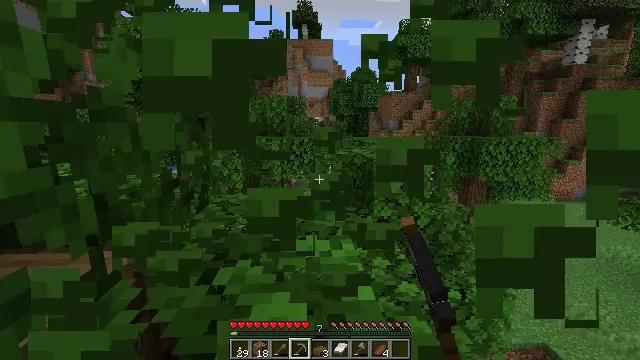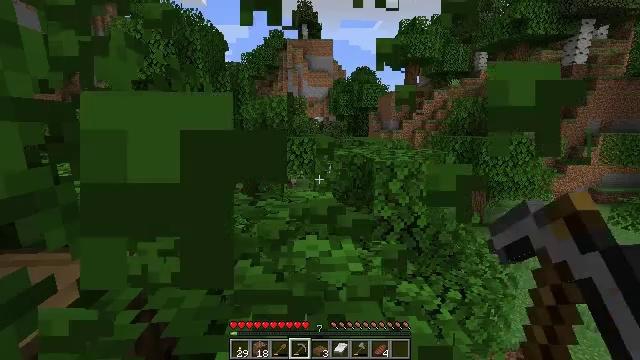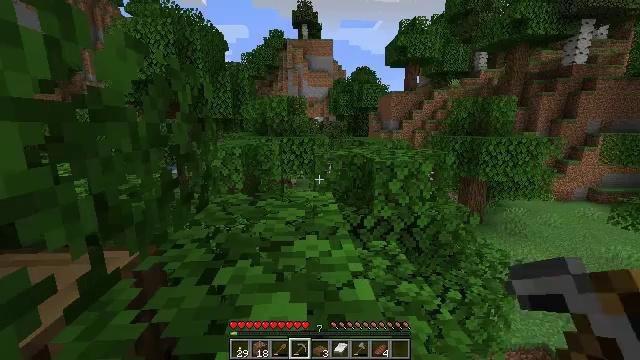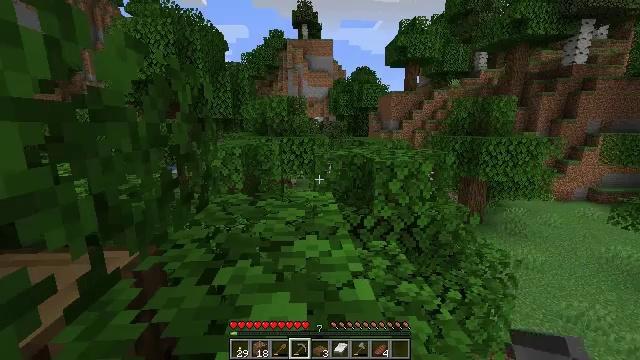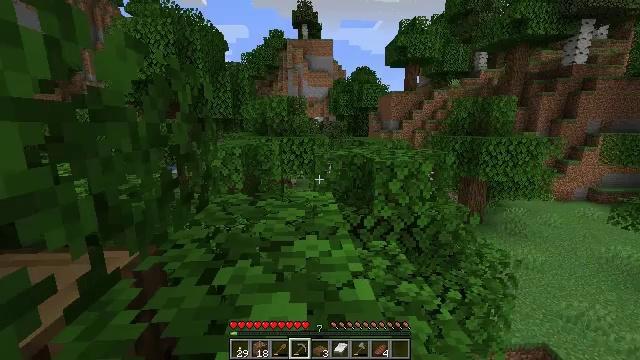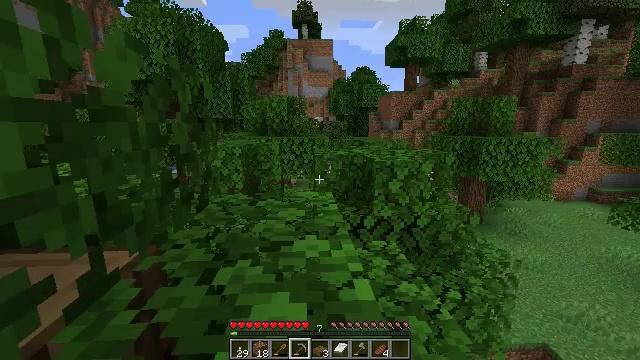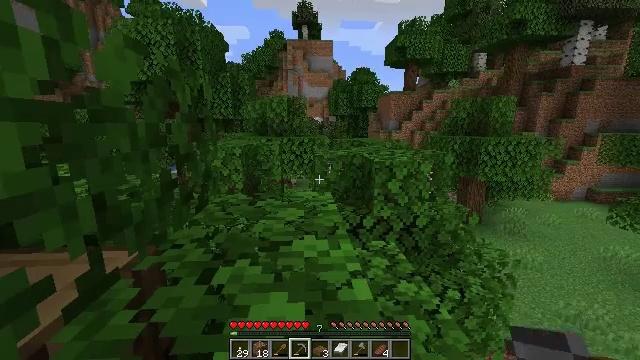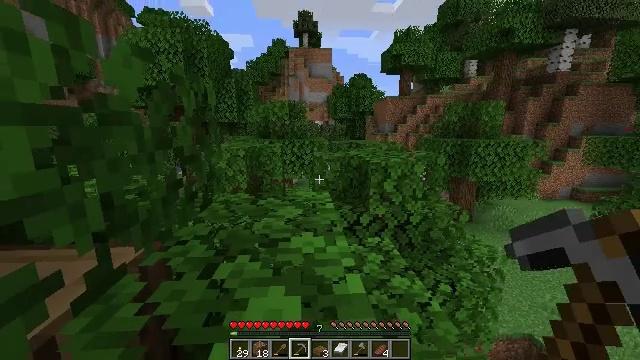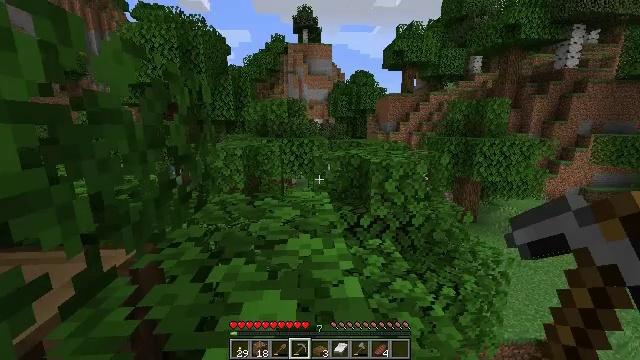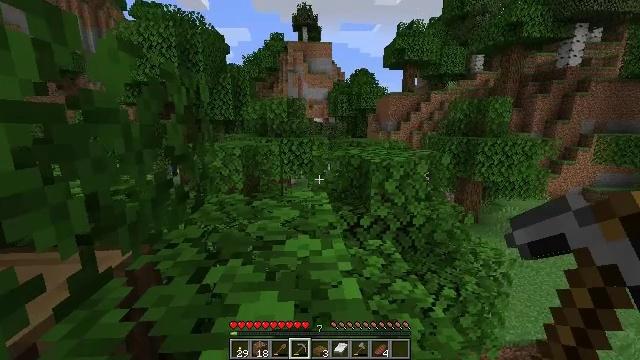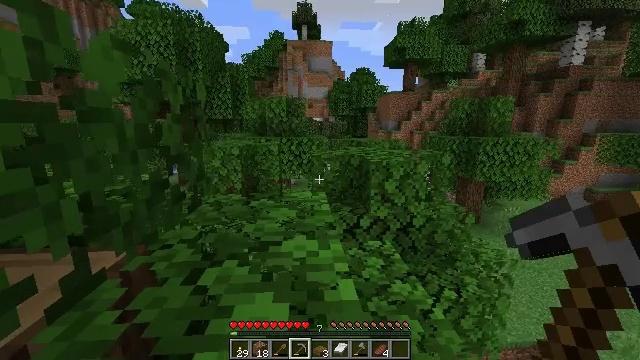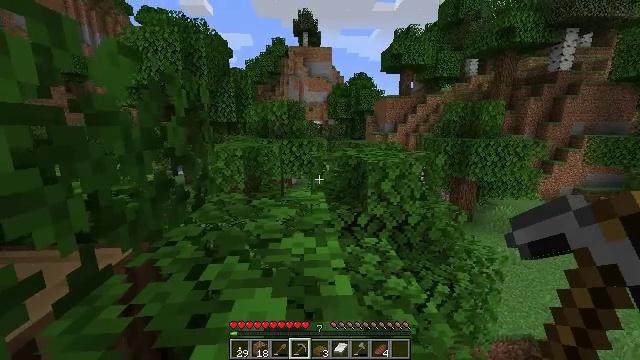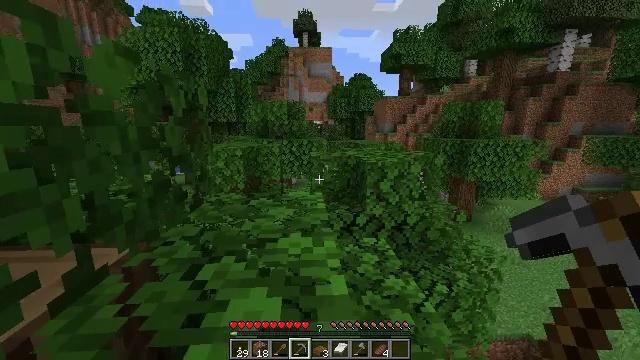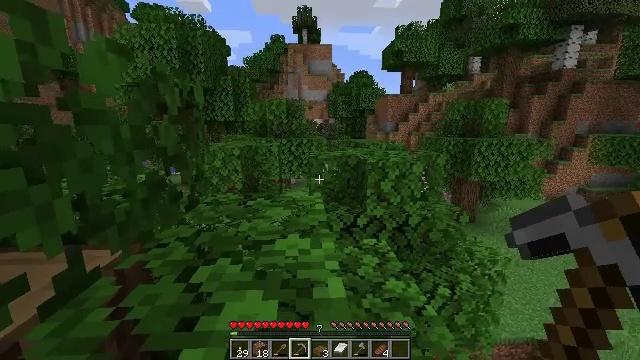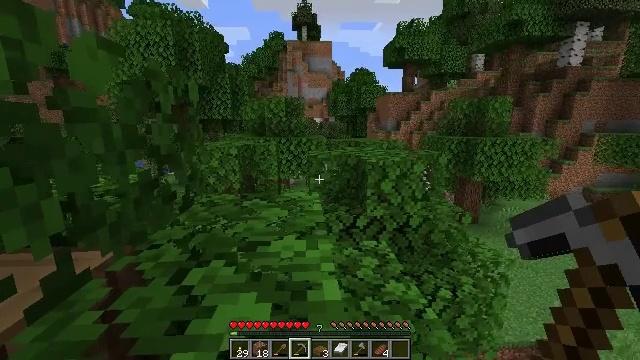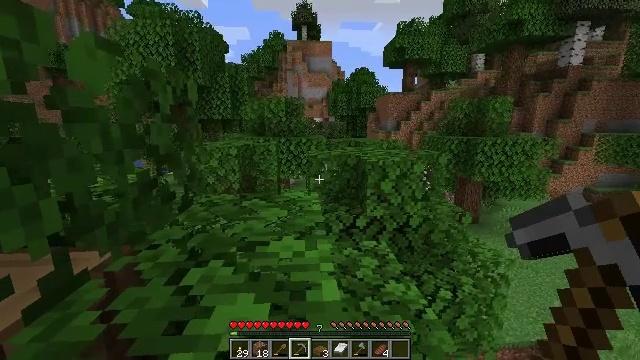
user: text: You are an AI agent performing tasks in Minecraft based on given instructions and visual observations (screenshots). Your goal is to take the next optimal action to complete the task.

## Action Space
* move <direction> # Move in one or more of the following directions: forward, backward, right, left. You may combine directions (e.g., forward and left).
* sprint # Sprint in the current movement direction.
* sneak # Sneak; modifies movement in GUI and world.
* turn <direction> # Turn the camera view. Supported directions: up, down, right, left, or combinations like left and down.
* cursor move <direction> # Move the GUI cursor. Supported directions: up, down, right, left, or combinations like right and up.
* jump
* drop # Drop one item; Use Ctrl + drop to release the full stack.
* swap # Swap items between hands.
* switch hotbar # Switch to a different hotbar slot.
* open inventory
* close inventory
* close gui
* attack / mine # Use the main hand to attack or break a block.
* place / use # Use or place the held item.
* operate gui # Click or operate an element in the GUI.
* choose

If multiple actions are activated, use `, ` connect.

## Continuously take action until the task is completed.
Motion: motion action
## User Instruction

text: Mine the lilac flower.
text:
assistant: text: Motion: attack / mine
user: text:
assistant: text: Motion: attack / mine
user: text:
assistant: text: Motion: attack / mine
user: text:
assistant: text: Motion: sprint, attack / mine
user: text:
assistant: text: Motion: move forward, sprint, attack / mine
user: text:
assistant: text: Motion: move forward, sprint
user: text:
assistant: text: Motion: move forward, sprint
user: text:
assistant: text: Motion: move forward, sprint
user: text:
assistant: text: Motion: move forward, sprint
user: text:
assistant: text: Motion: move forward, sprint
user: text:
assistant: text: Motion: move forward, sprint
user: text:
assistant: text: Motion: move forward, sprint
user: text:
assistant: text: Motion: move forward, sprint
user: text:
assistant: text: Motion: move forward
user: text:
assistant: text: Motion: move forward
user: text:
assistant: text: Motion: move forward
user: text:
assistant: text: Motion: move forward
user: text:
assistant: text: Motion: move forward
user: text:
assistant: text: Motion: move forward
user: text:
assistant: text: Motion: move forward
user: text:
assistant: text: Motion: move forward
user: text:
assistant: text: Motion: move forward
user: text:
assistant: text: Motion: move forward, turn right
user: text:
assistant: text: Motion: move forward, turn right
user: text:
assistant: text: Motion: move forward
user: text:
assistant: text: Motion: move forward
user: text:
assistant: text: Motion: move forward
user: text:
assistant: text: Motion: move forward
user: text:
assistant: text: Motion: move forward
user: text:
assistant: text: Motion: move forward